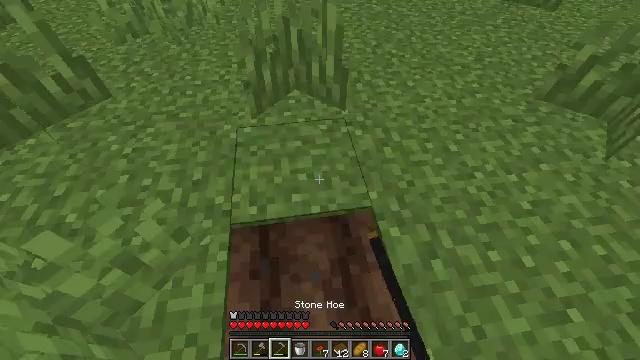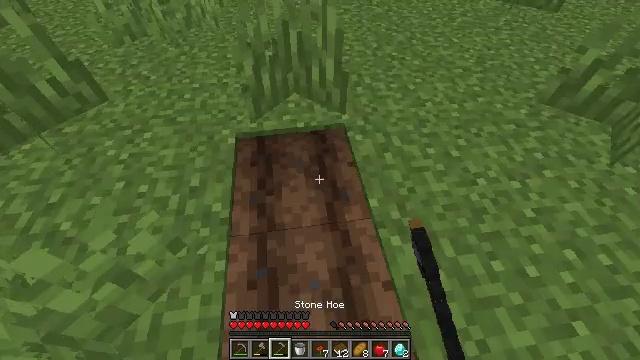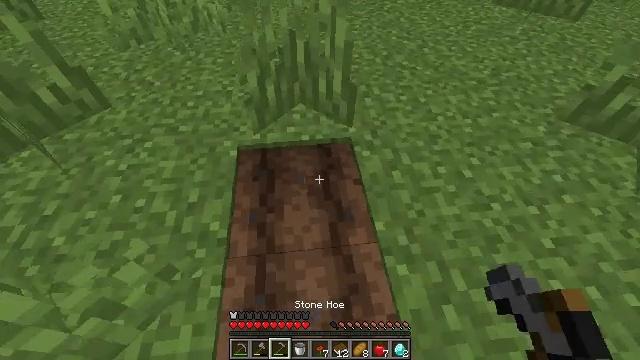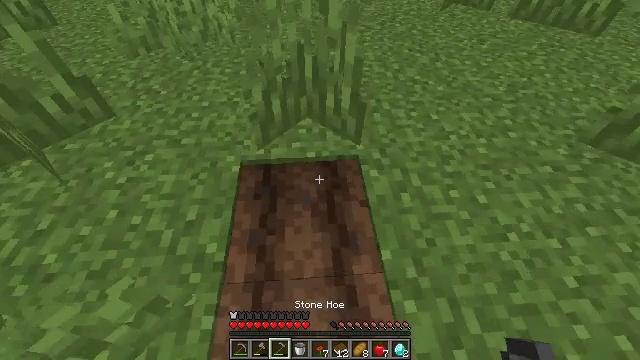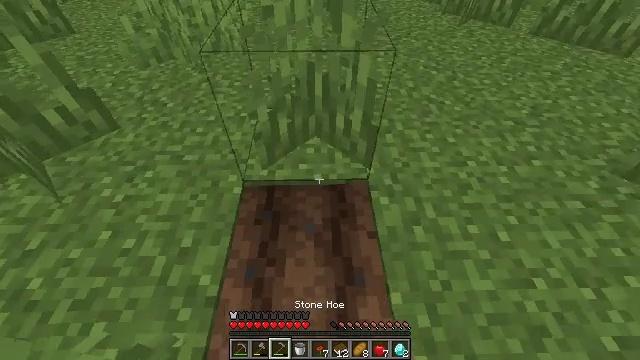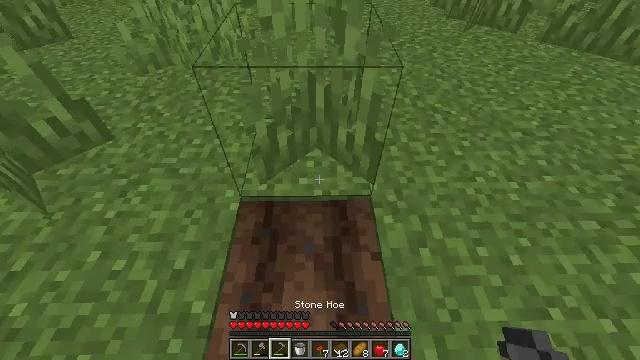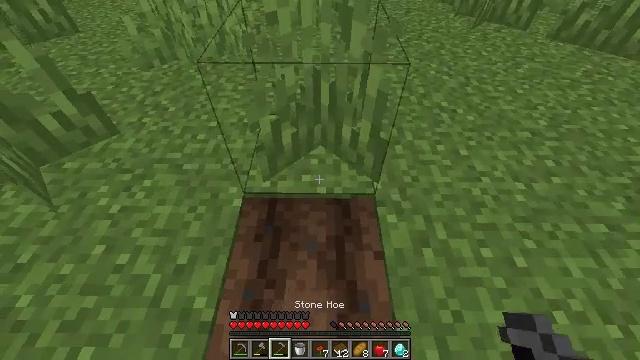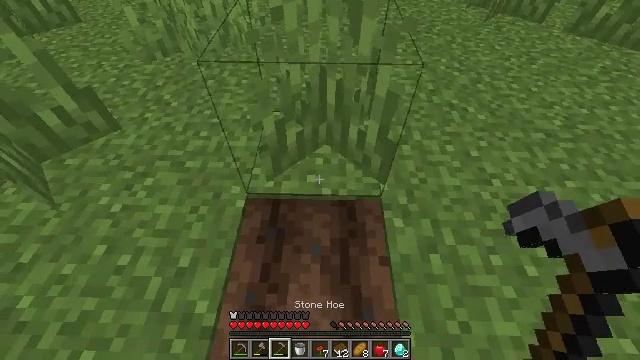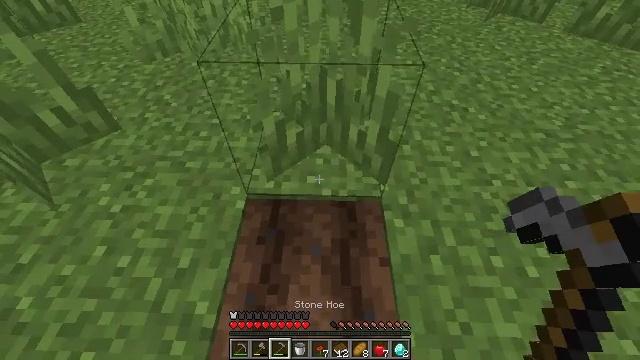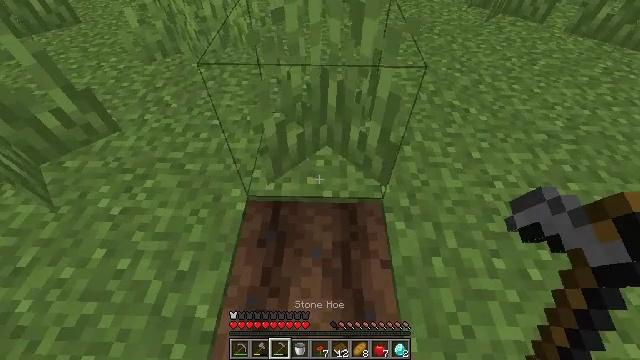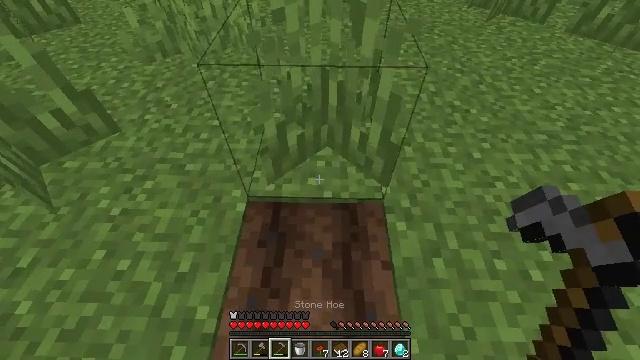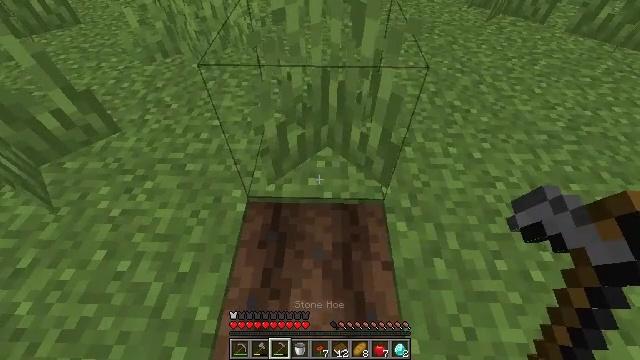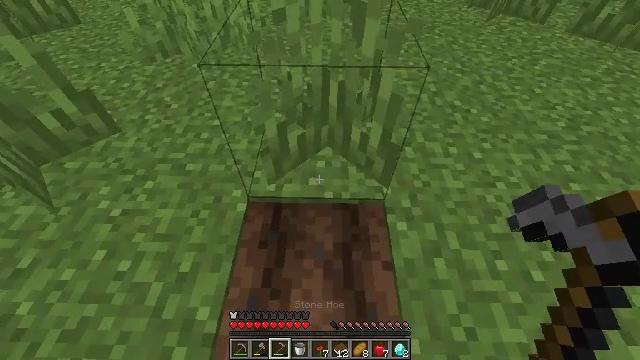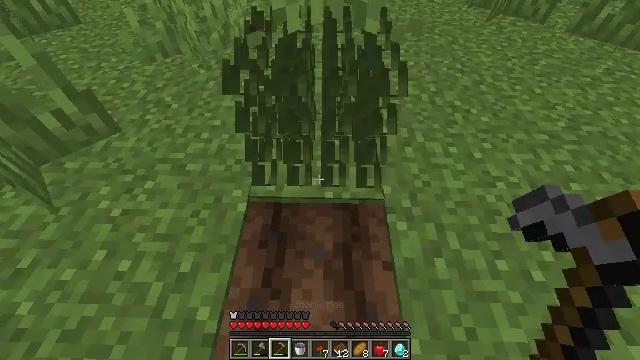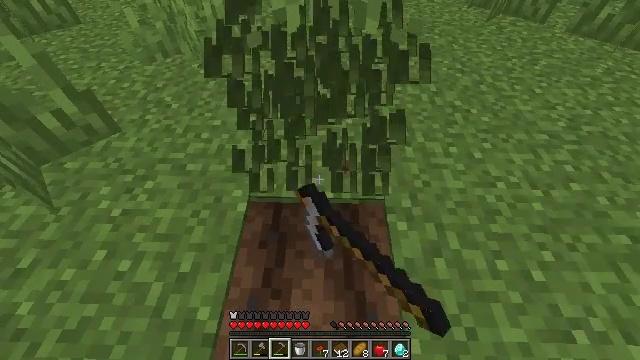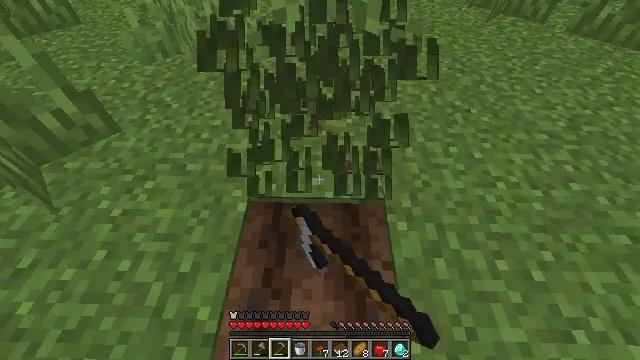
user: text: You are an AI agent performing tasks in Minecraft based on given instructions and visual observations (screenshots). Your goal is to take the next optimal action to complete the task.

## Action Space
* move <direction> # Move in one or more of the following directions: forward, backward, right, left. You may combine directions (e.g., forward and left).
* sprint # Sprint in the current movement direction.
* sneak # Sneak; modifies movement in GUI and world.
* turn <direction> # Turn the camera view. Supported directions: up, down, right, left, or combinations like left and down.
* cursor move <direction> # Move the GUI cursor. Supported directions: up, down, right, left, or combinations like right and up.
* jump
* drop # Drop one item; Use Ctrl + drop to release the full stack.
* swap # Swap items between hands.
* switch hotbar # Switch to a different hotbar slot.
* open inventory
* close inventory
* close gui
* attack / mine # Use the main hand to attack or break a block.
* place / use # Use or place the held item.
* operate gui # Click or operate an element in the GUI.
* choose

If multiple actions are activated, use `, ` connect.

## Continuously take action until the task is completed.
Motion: motion action
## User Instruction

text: Gather tall grass by hitting it.
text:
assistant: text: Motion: move forward
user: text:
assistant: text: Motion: move forward, turn left
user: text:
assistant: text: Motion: move forward, turn left and up
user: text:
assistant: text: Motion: move forward, turn left and up
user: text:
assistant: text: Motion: no_op
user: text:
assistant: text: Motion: turn left, use / place
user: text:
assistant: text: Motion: turn left and down, use / place
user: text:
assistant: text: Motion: use / place
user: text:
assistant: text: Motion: use / place
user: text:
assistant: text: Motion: no_op
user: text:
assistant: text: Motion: no_op
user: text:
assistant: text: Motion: no_op
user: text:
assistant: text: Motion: attack / mine
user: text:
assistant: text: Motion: attack / mine
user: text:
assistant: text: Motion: attack / mine
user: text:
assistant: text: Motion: use / place
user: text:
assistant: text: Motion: use / place
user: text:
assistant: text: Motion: use / place